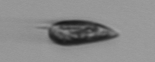
Label: Prorocentrum_triestinum